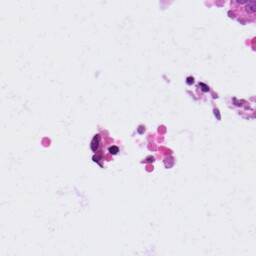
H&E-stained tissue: Lung